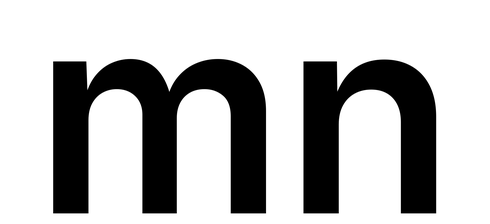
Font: Inter_SemiBold